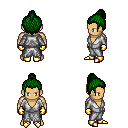
a pixel art fantasy rpg character, male body template, human, tanned skin, white robe, metal pants, green short topknot hairstyle, gold gloves, gold boots, four views (front, back, left, right), 2x2 character sprite sheet, small pixel art, hard edges, no anti-aliasing